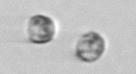
Label: Thalassiosira_sp_aff_mala